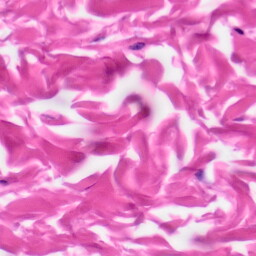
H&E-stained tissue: Skin